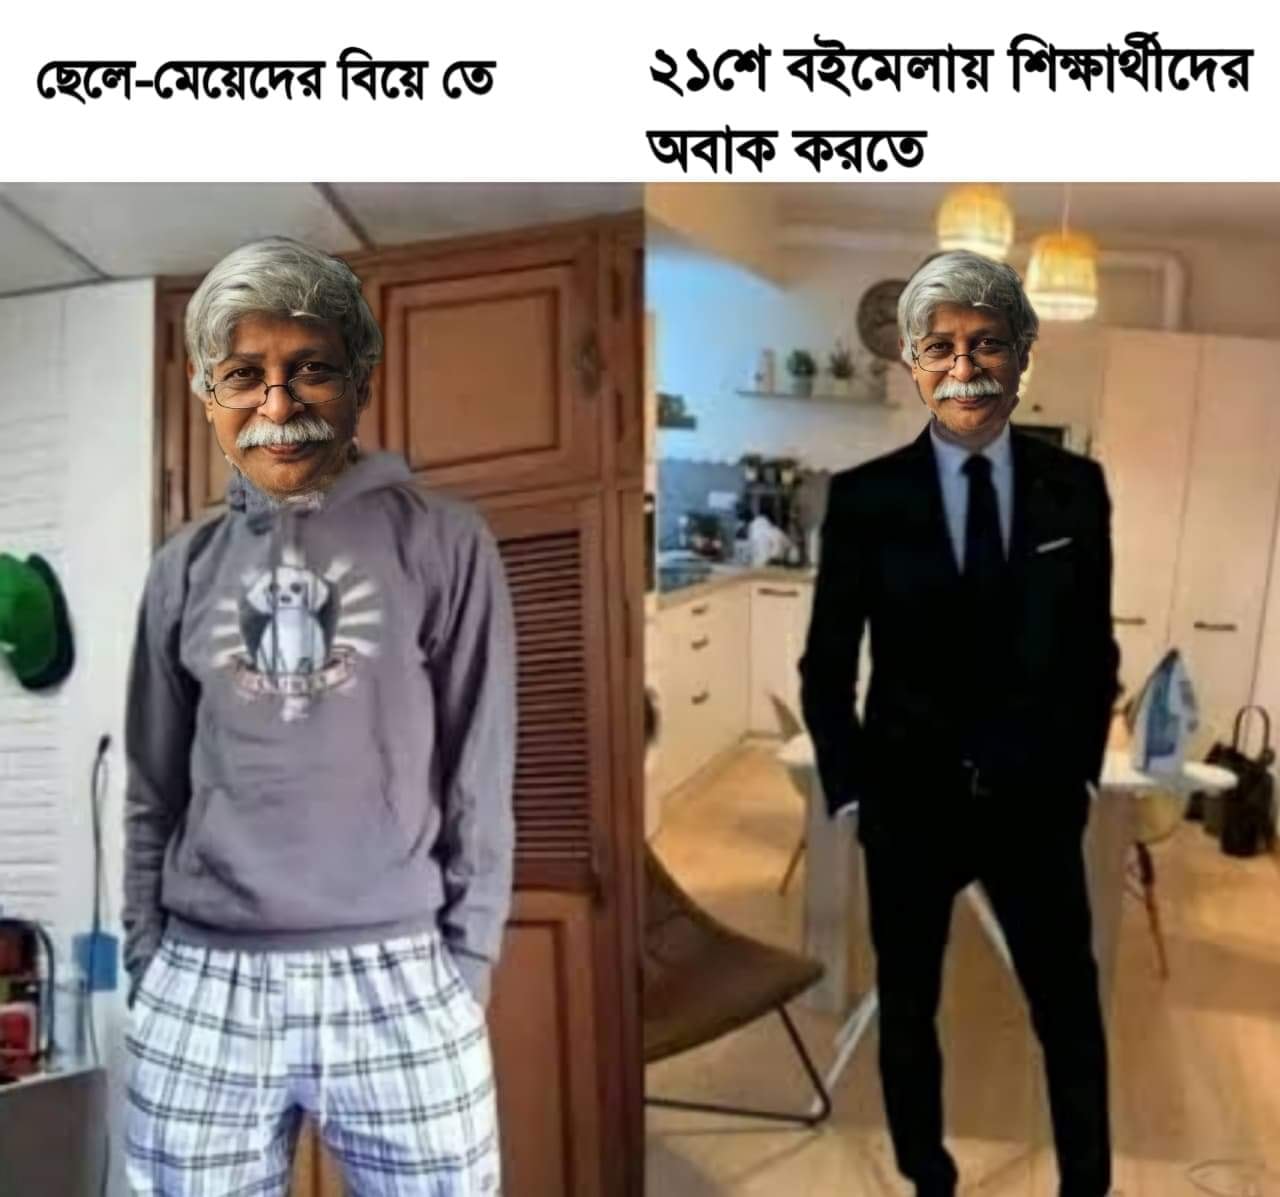
Caption: ছেলে-মেয়েদের বিয়ে তে    ২১শে বইমেলায় শিক্ষার্থীদের অবাক করতে
Label: hate